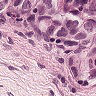
Metastatic tissue present: yes